Question: I have the following plot
'''
xleft<-c(1,2,3)
xright<-c(2,3,4)
ybottom<-c(1,2,3)
ytop<-c(2,3,4)
plot(c(1,4),c(1,4),type="n",main="title",xlab="site.x",ylab="ylab")
rect(xleft,ybottom,xright,ytop,col=c("blue","red","green"))
'''
I would like to add rather long species names to both axes using these positions and labels
'''
#Label position along axes
x.label.position<-(xleft+xright)/2
y.label.position<-(ybottom+ytop)/2
#Labels
x.label<-c("Long species Name1","Long species Name2","Long species Name3")
x.label<-c("Long species Name4","Long species Name5","Long species Name5")
'''
I would like to have the numerical axes, and axes titles left in place. I would also like to add a legend. So the final product would look something like this

What is the best way to go about this without having to clear the axes entirely using
'''
par(xaxt = "n", yaxt = "n")
'''
and adding text? Thanks for you advice.
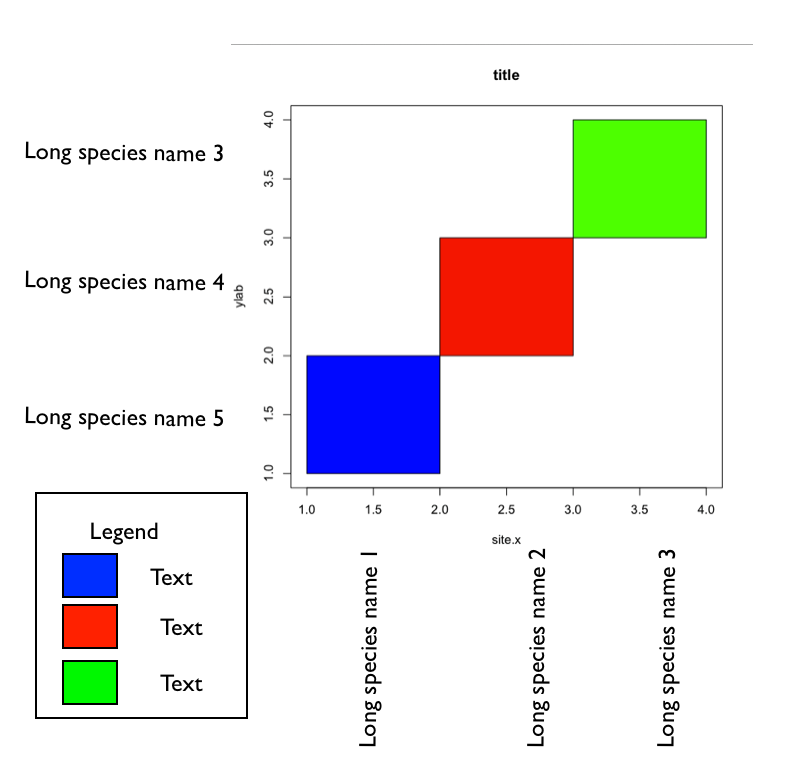
Answer: I think the way to do it, and R FAQ 7.27 "How can I create rotated axis labels?" agrees, is to make space in the margin and then add the long label text.
'''
mx=12
my=12
par(mar = c(mx,my, 4, 2) + 0.1)
plot(c(1,4),c(1,4),type="n",main="title",xlab="site.x",ylab="ylab")
rect(xleft,ybottom,xright,ytop,col=c("blue","red","green"))
text(par()$usr[1]-0.5,y.label.position,y.label,xpd=TRUE,adj=1)
text(y=par()$usr[3]-0.5,x=x.label.position,x.label,xpd=TRUE,adj=1,srt=90)
'''
You'll need to tweak 'mx' and 'my' for the length of your strings, and maybe also adjust the negative offsets in the text to stop it clashing with the labels. Note also the use of 'xpd=TRUE' to stop drawing being clipped to the figure region. This is also the key to getting the legend in place:
'''
par(xpd=TRUE)
legend(locator(1),legend=c("Species A","Species B","Species C"),
fill=c("blue", "red", "green"))
'''
Then click where you want the legend - or replace 'locator(1)' with 'list(x=-0.7,y=0.6)'
You might find an easier approach with the 'ggplot' package.